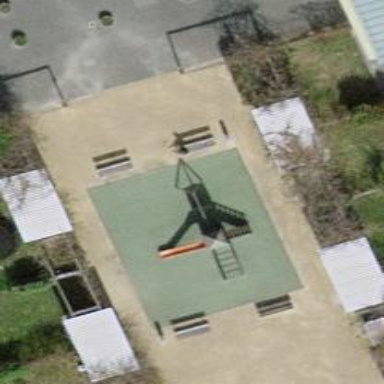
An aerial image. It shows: Playground area for leisure land.